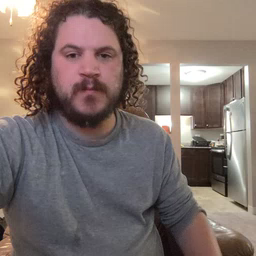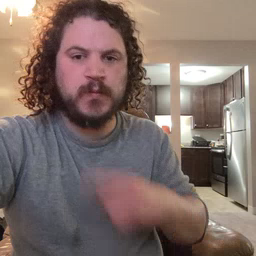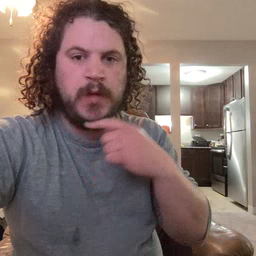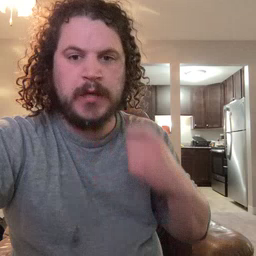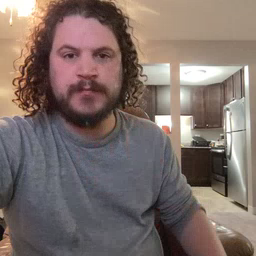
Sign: dry